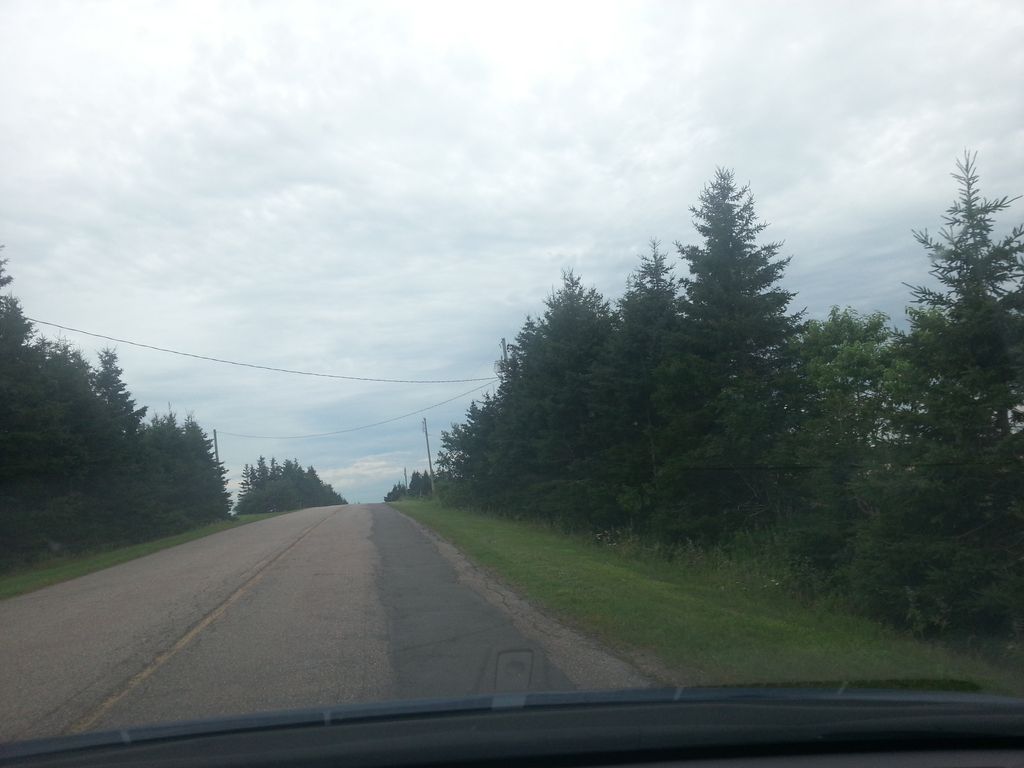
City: charlottetown